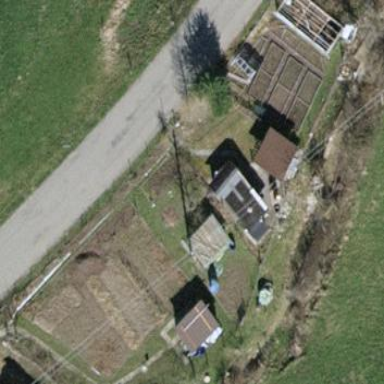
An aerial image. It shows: Allotments area.